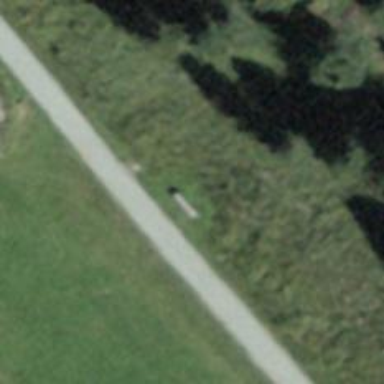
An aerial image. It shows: Bench for seating.